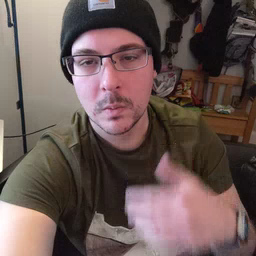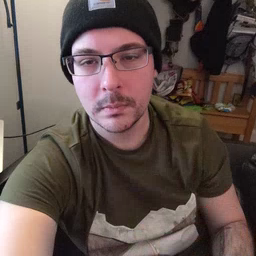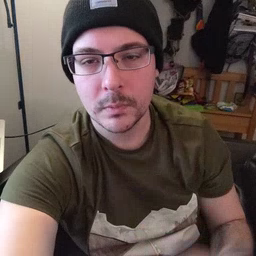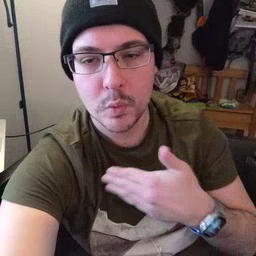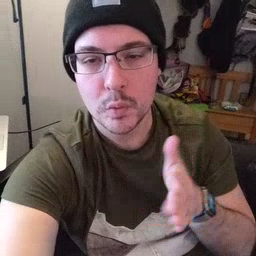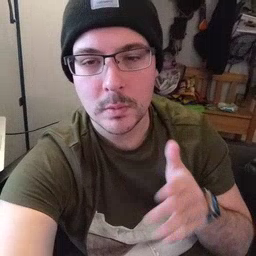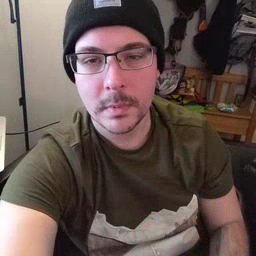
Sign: room